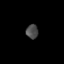
Tissue: skin
Cell type: Epithelial cells
Senescence score: 0.2666
Nuclear area (px): 169
Mean DAPI intensity: 74.089